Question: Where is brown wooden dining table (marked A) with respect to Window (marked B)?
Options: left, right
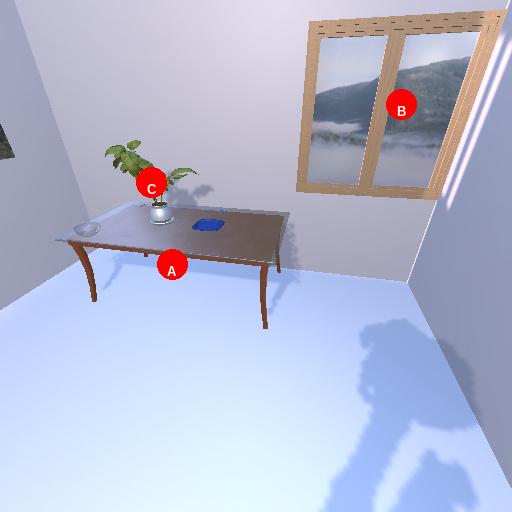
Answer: left